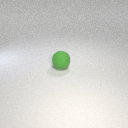
large green rubber sphere